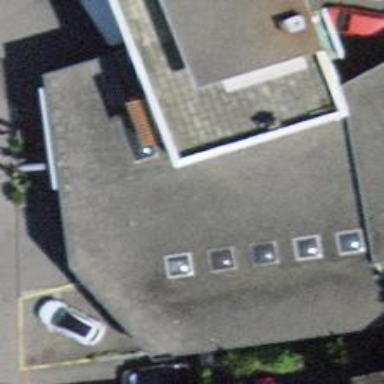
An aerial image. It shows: Car repair shop.